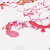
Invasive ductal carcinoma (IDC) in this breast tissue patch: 0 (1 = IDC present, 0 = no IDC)